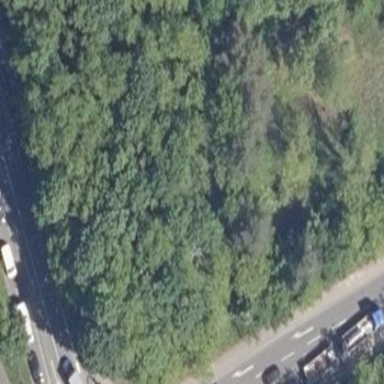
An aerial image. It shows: Mixed woodland with various types of leaves.